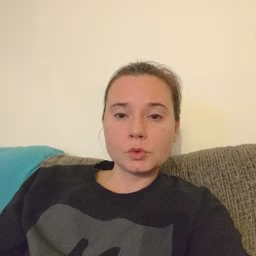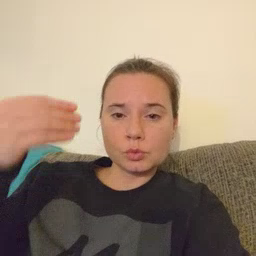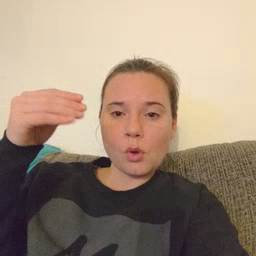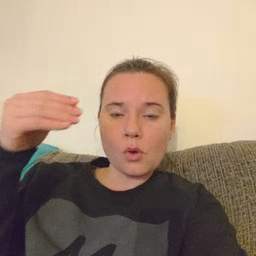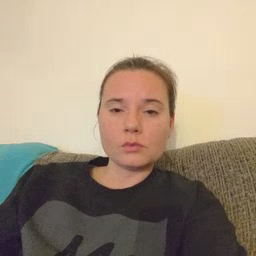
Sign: store